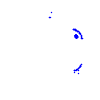
Particle: proton